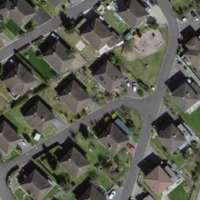
EUNIS habitat code: 54
Species observed at this site:
Anacamptis pyramidalis